Interaction volume radius: 10 \u00c5
Interaction volume height: 10 \u00c5
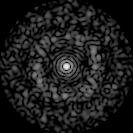
Disorder parameter: 0.8169